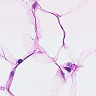
Metastatic tissue present: no